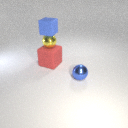
large red rubber cube below small yellow metal sphere